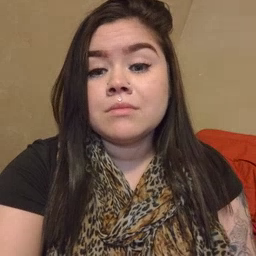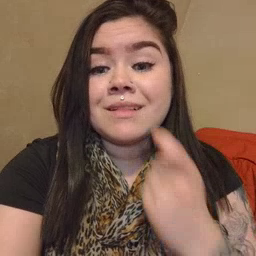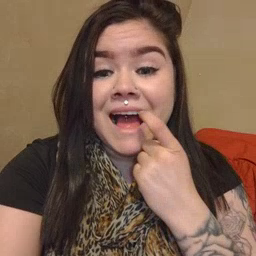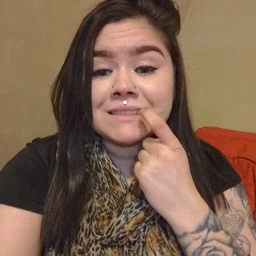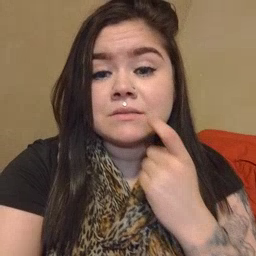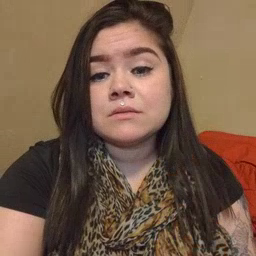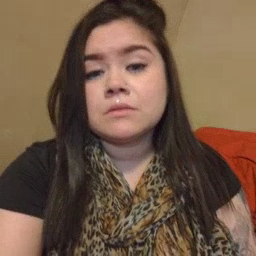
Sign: glasswindow